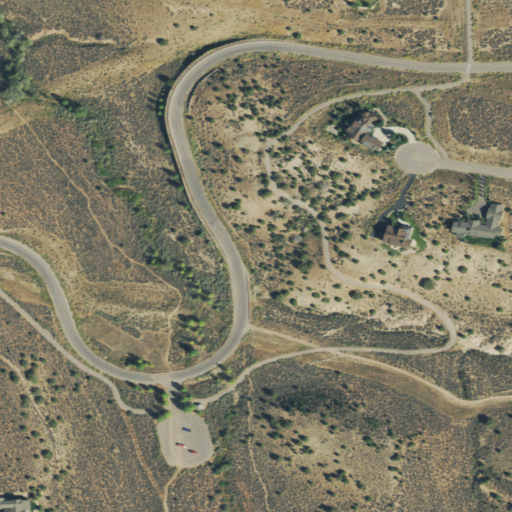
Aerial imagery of valley in Colorado named Second Gulch containing shrub, low intensity development, open development, evergreen forest, and medium intensity development